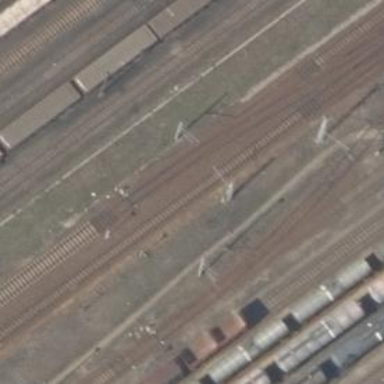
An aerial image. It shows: Railway yard in service.